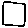
Label: square